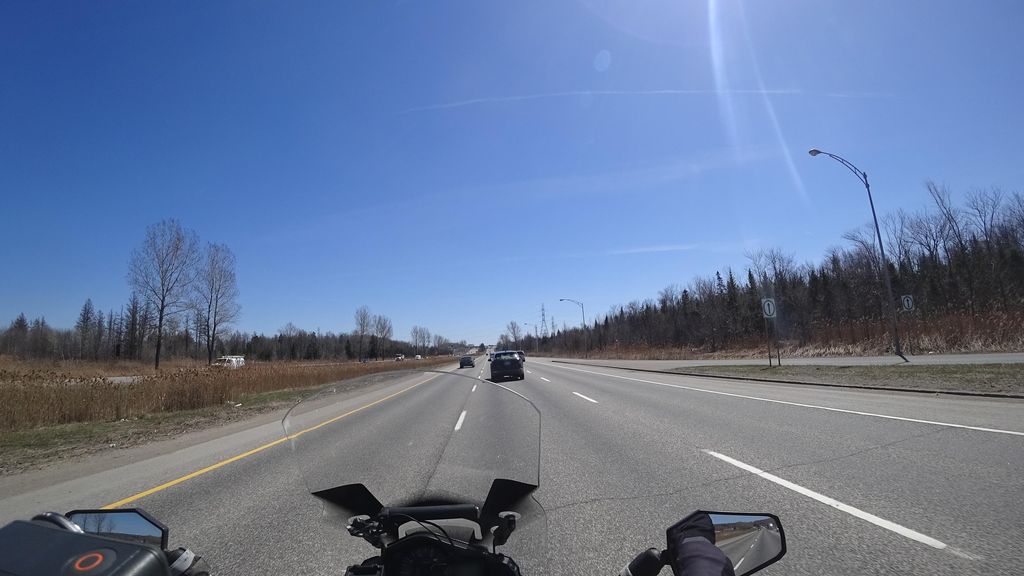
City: quebec_city